Question: I want to select number 4 or 5 links
i have tried using this expression:
'''
//div/b[contains(text(),'Sida:')]/following-siblings::a[4]
'''
but it didnt work
The code for this part of my HTML is:
'''
<div><b>Sida: </b> <a>1</a> " <a>3</a> <a>4</a> <a>5</a> " <a>814</a></div>
'''
Here is how its looks

1
2
3
4 "
814
or
1 "
3
4
5 "
814
there are a long html page without any id or class name - so i need autopager in firefox to find the correct link '<a>' and automatically auto inert next page
i just need the expression to pinpoint the number 4 or 5 - but these number are changing when page number are changing
check the web page <URL>
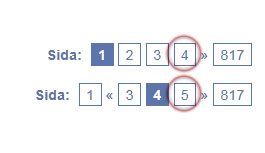
Answer: You almost did it yourself.
To get a node-set of two elements (which can be not what you want) you can use this:
'''
//div/b[contains(text(),'Sida:')]/following-sibling::a[
position() = 3 or position() = 4
]
'''
'//'
To get a concatenated string value:
'''
concat(
//div/b[contains(text(),'Sida:')]/following-sibling::a[3],
//div/b[contains(text(),'Sida:')]/following-sibling::a[4]
)
'''
Output with the input below will be '45'.
XML test sample:
'''
<t>
<div>bla-bla</div>
<div id="test">
<div>
<b>Sida: </b>
<a>1</a> "
<a>3</a>
<a>4</a>
<a>5</a> "
<a>814</a>
</div>
</div>
<div>bla-bla</div>
</t>
'''